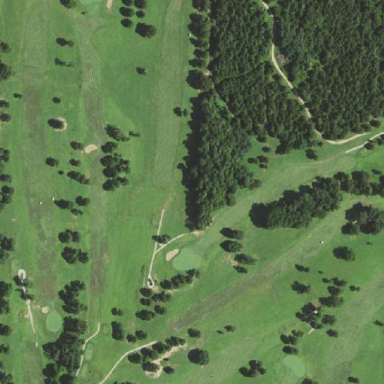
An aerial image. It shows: Golf course surrounded by greenery.